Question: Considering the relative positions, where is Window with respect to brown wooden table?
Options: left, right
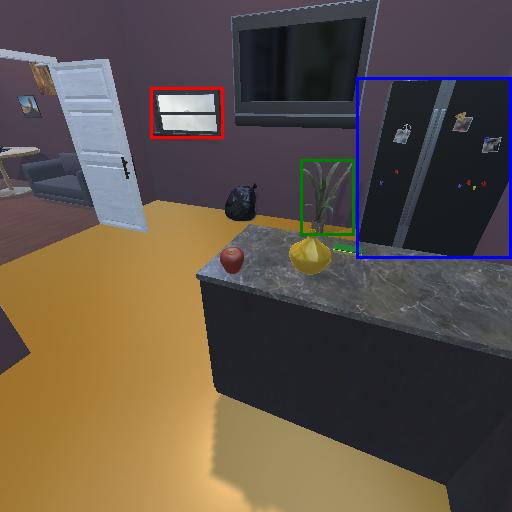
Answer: left